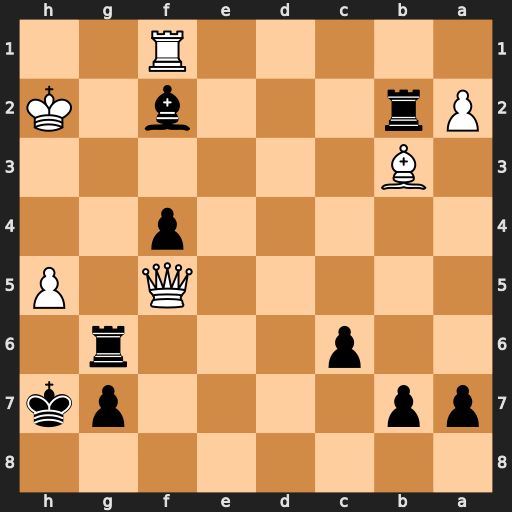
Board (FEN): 8/pp4pk/2p3r1/5Q1P/5p2/1B6/Pr3b1K/5R2
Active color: b
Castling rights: -
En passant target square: -
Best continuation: Bg1+ Kh3 Rh2#